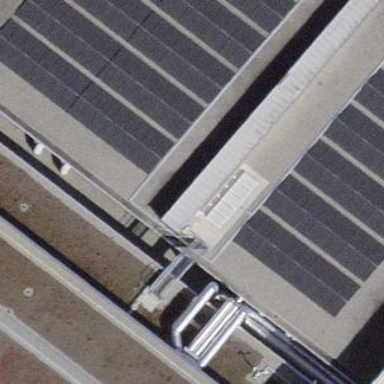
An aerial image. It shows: Solar power generator.